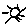
Label: sun